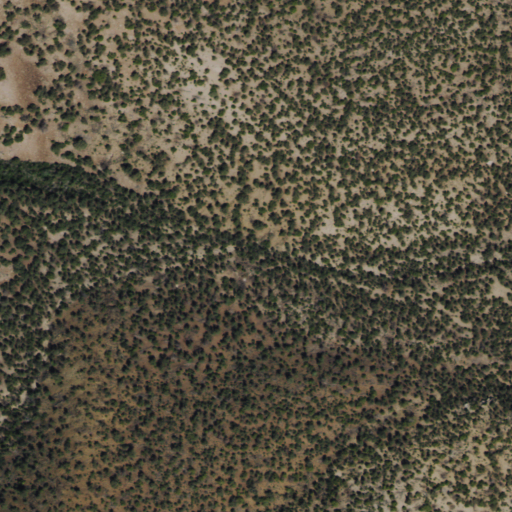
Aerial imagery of valley in Nevada named Rattlesnake Canyon containing evergreen forest and shrub